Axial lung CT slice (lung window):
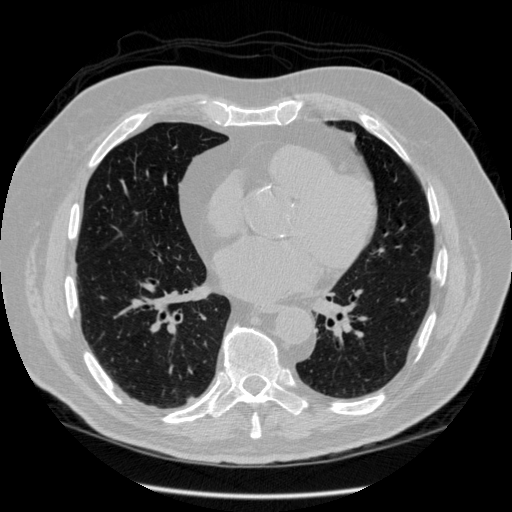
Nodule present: no